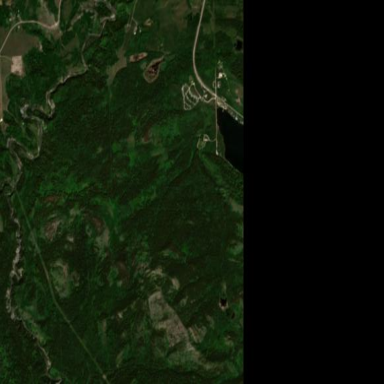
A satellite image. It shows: Nature reserve designated as Provincial Park for leisure and protection title.